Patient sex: M
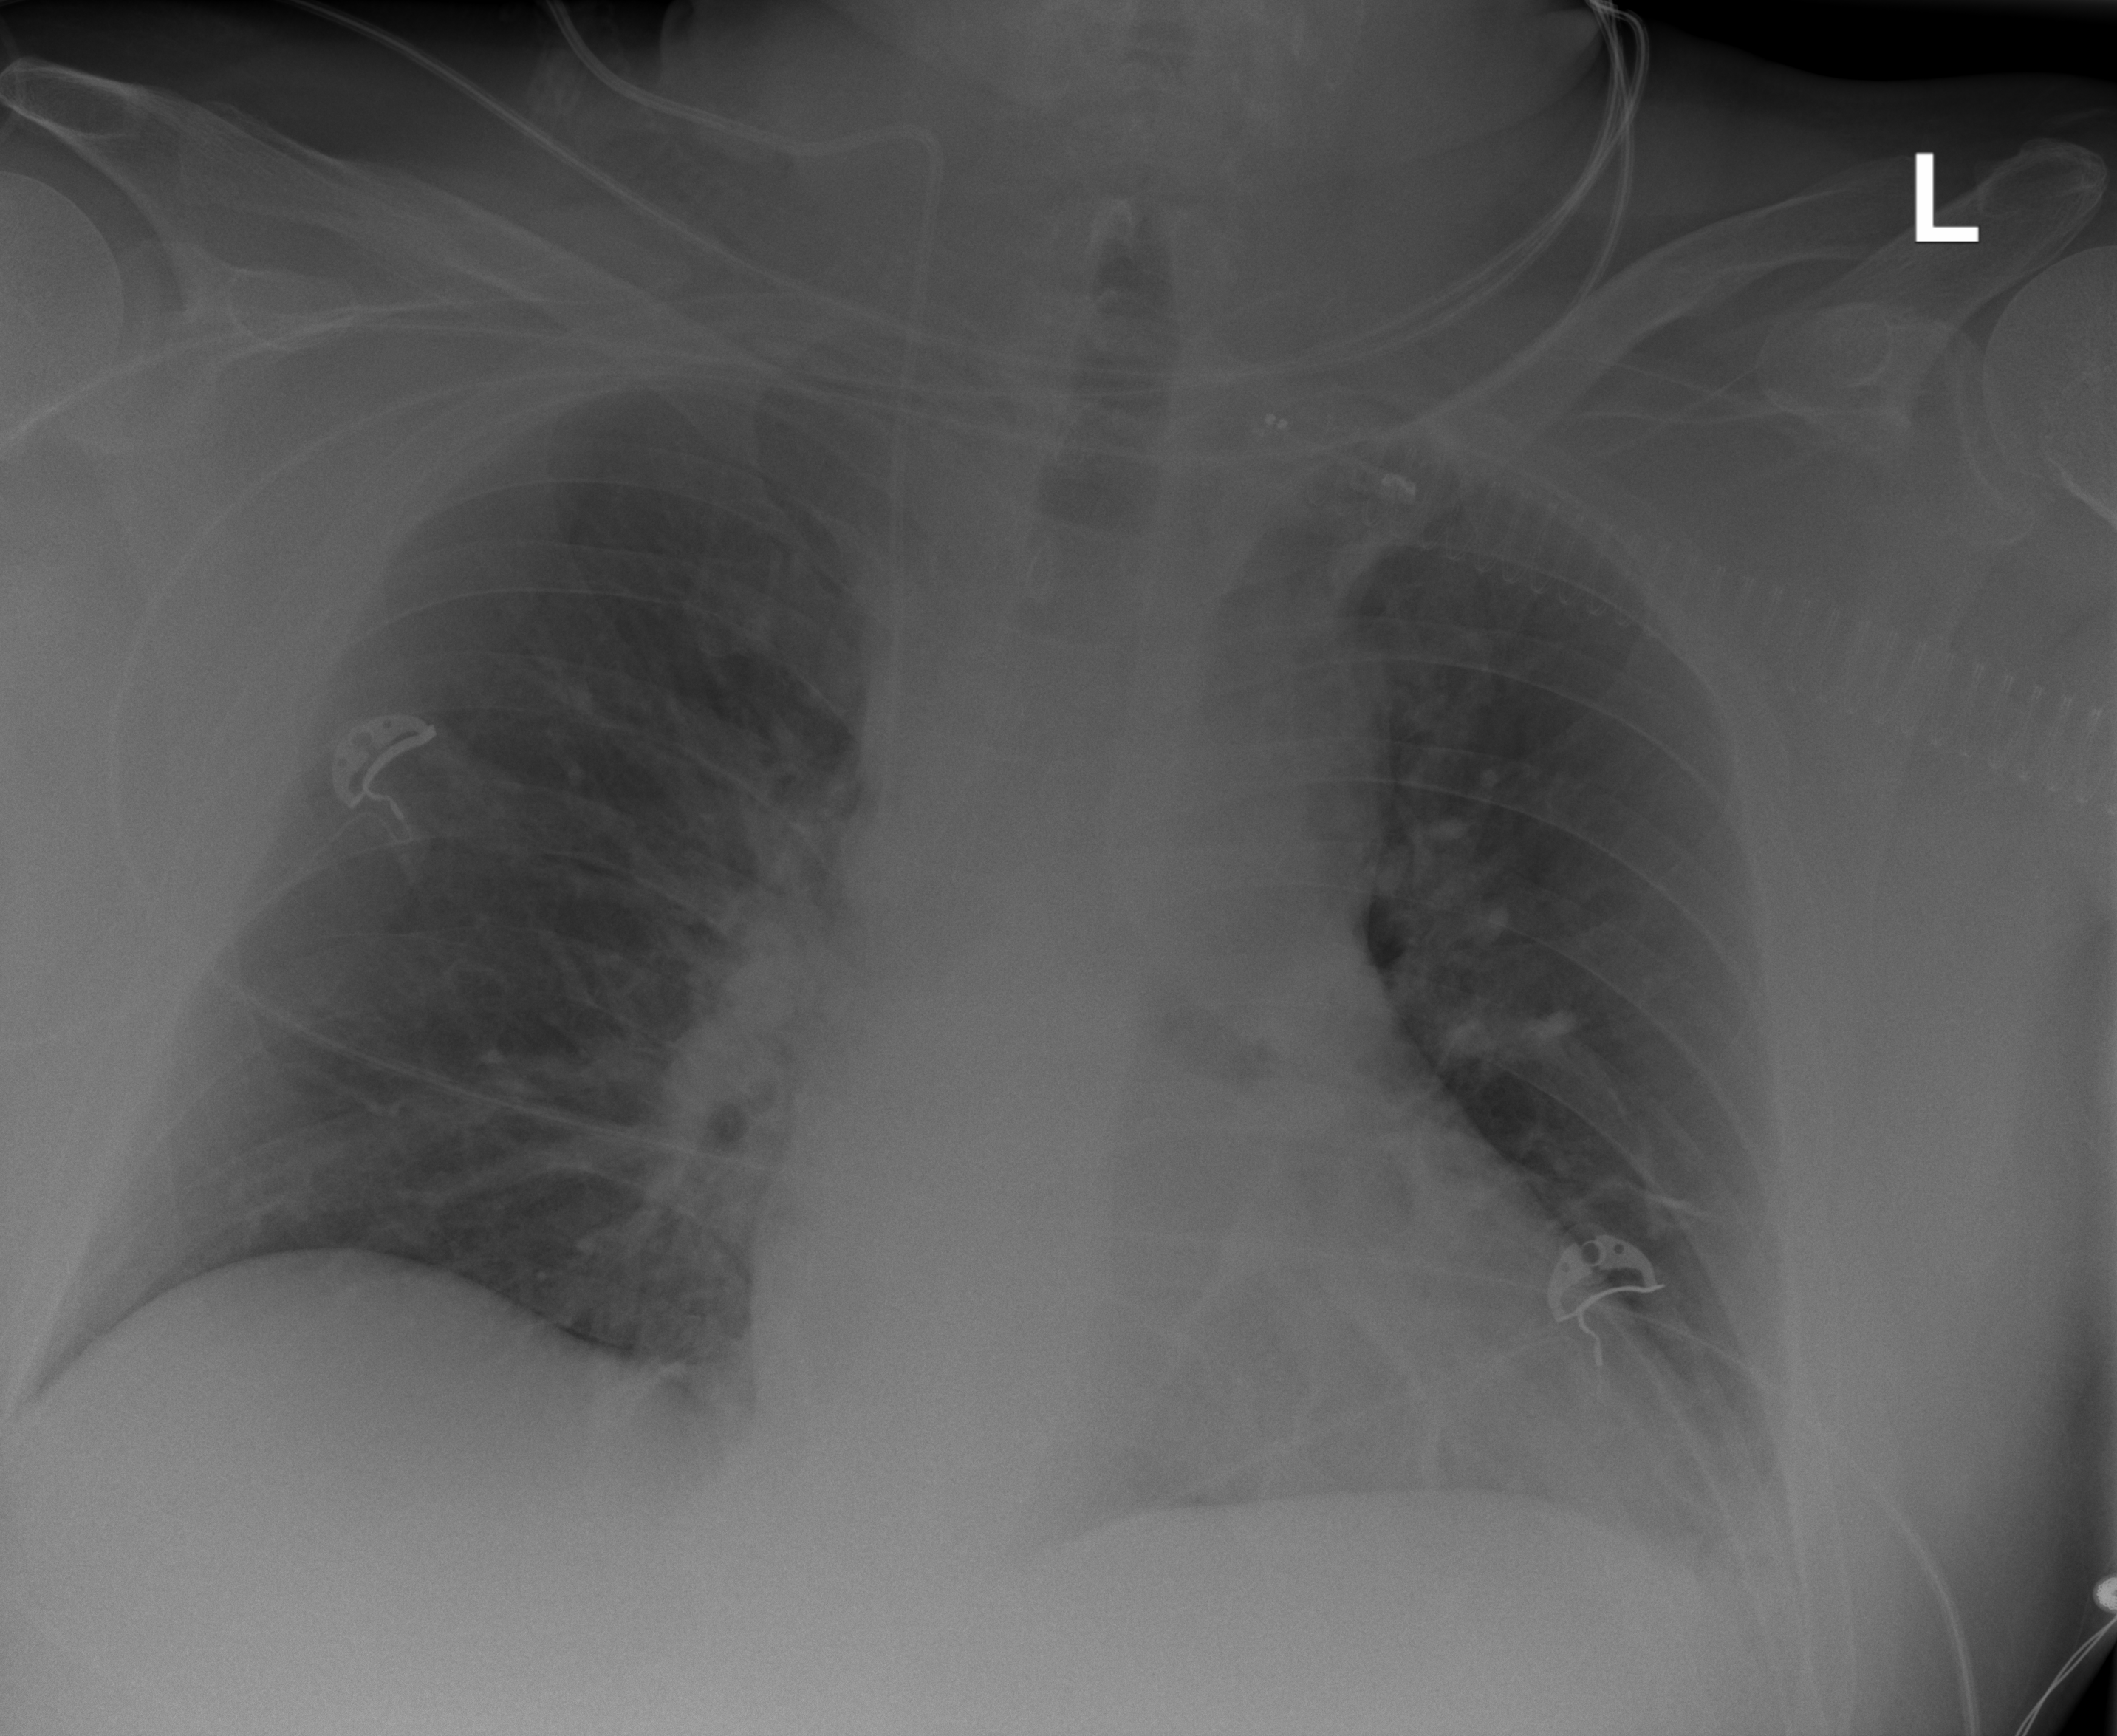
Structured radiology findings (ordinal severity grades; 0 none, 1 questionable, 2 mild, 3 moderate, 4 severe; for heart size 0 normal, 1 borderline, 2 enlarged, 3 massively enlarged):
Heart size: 0
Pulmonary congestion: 0
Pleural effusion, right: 0
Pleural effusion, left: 2
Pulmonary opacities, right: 0
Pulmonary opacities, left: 0
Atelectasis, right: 0
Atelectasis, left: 2